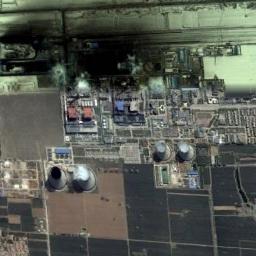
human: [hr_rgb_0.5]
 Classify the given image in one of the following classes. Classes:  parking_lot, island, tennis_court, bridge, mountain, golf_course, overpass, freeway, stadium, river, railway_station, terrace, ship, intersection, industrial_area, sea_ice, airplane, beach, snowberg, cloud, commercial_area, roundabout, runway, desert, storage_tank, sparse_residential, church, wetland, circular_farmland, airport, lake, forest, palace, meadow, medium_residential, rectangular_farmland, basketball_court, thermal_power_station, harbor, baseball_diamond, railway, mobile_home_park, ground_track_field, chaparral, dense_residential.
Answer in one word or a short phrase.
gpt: thermal_power_station